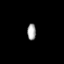
Tissue: prostate
Cell type: Fibroblasts
Senescence score: 0.8713
Nuclear area (px): 137
Mean DAPI intensity: 167.518